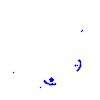
Particle: proton